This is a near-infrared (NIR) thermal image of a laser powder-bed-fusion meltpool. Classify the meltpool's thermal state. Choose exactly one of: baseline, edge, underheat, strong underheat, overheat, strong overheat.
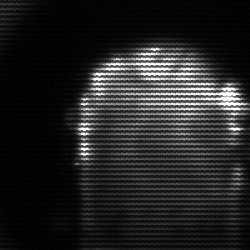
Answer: baseline